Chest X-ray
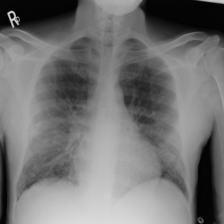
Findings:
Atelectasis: negative
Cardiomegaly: negative
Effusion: negative
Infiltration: negative
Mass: negative
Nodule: negative
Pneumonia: negative
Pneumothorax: negative
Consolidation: negative
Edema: negative
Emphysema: negative
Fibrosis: negative
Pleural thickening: negative
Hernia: negative